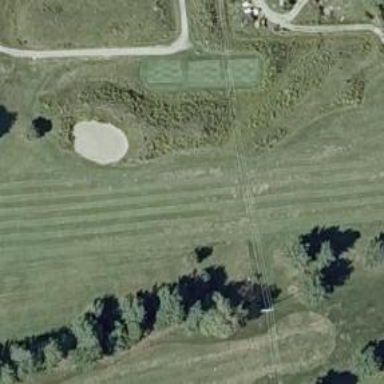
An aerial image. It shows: Well-maintained grassy area designated as golf fairway for the sport of golf. The grass is neatly mown.